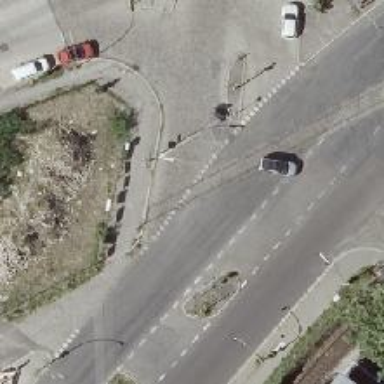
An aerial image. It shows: Road with traffic signals controlling the flow of traffic.